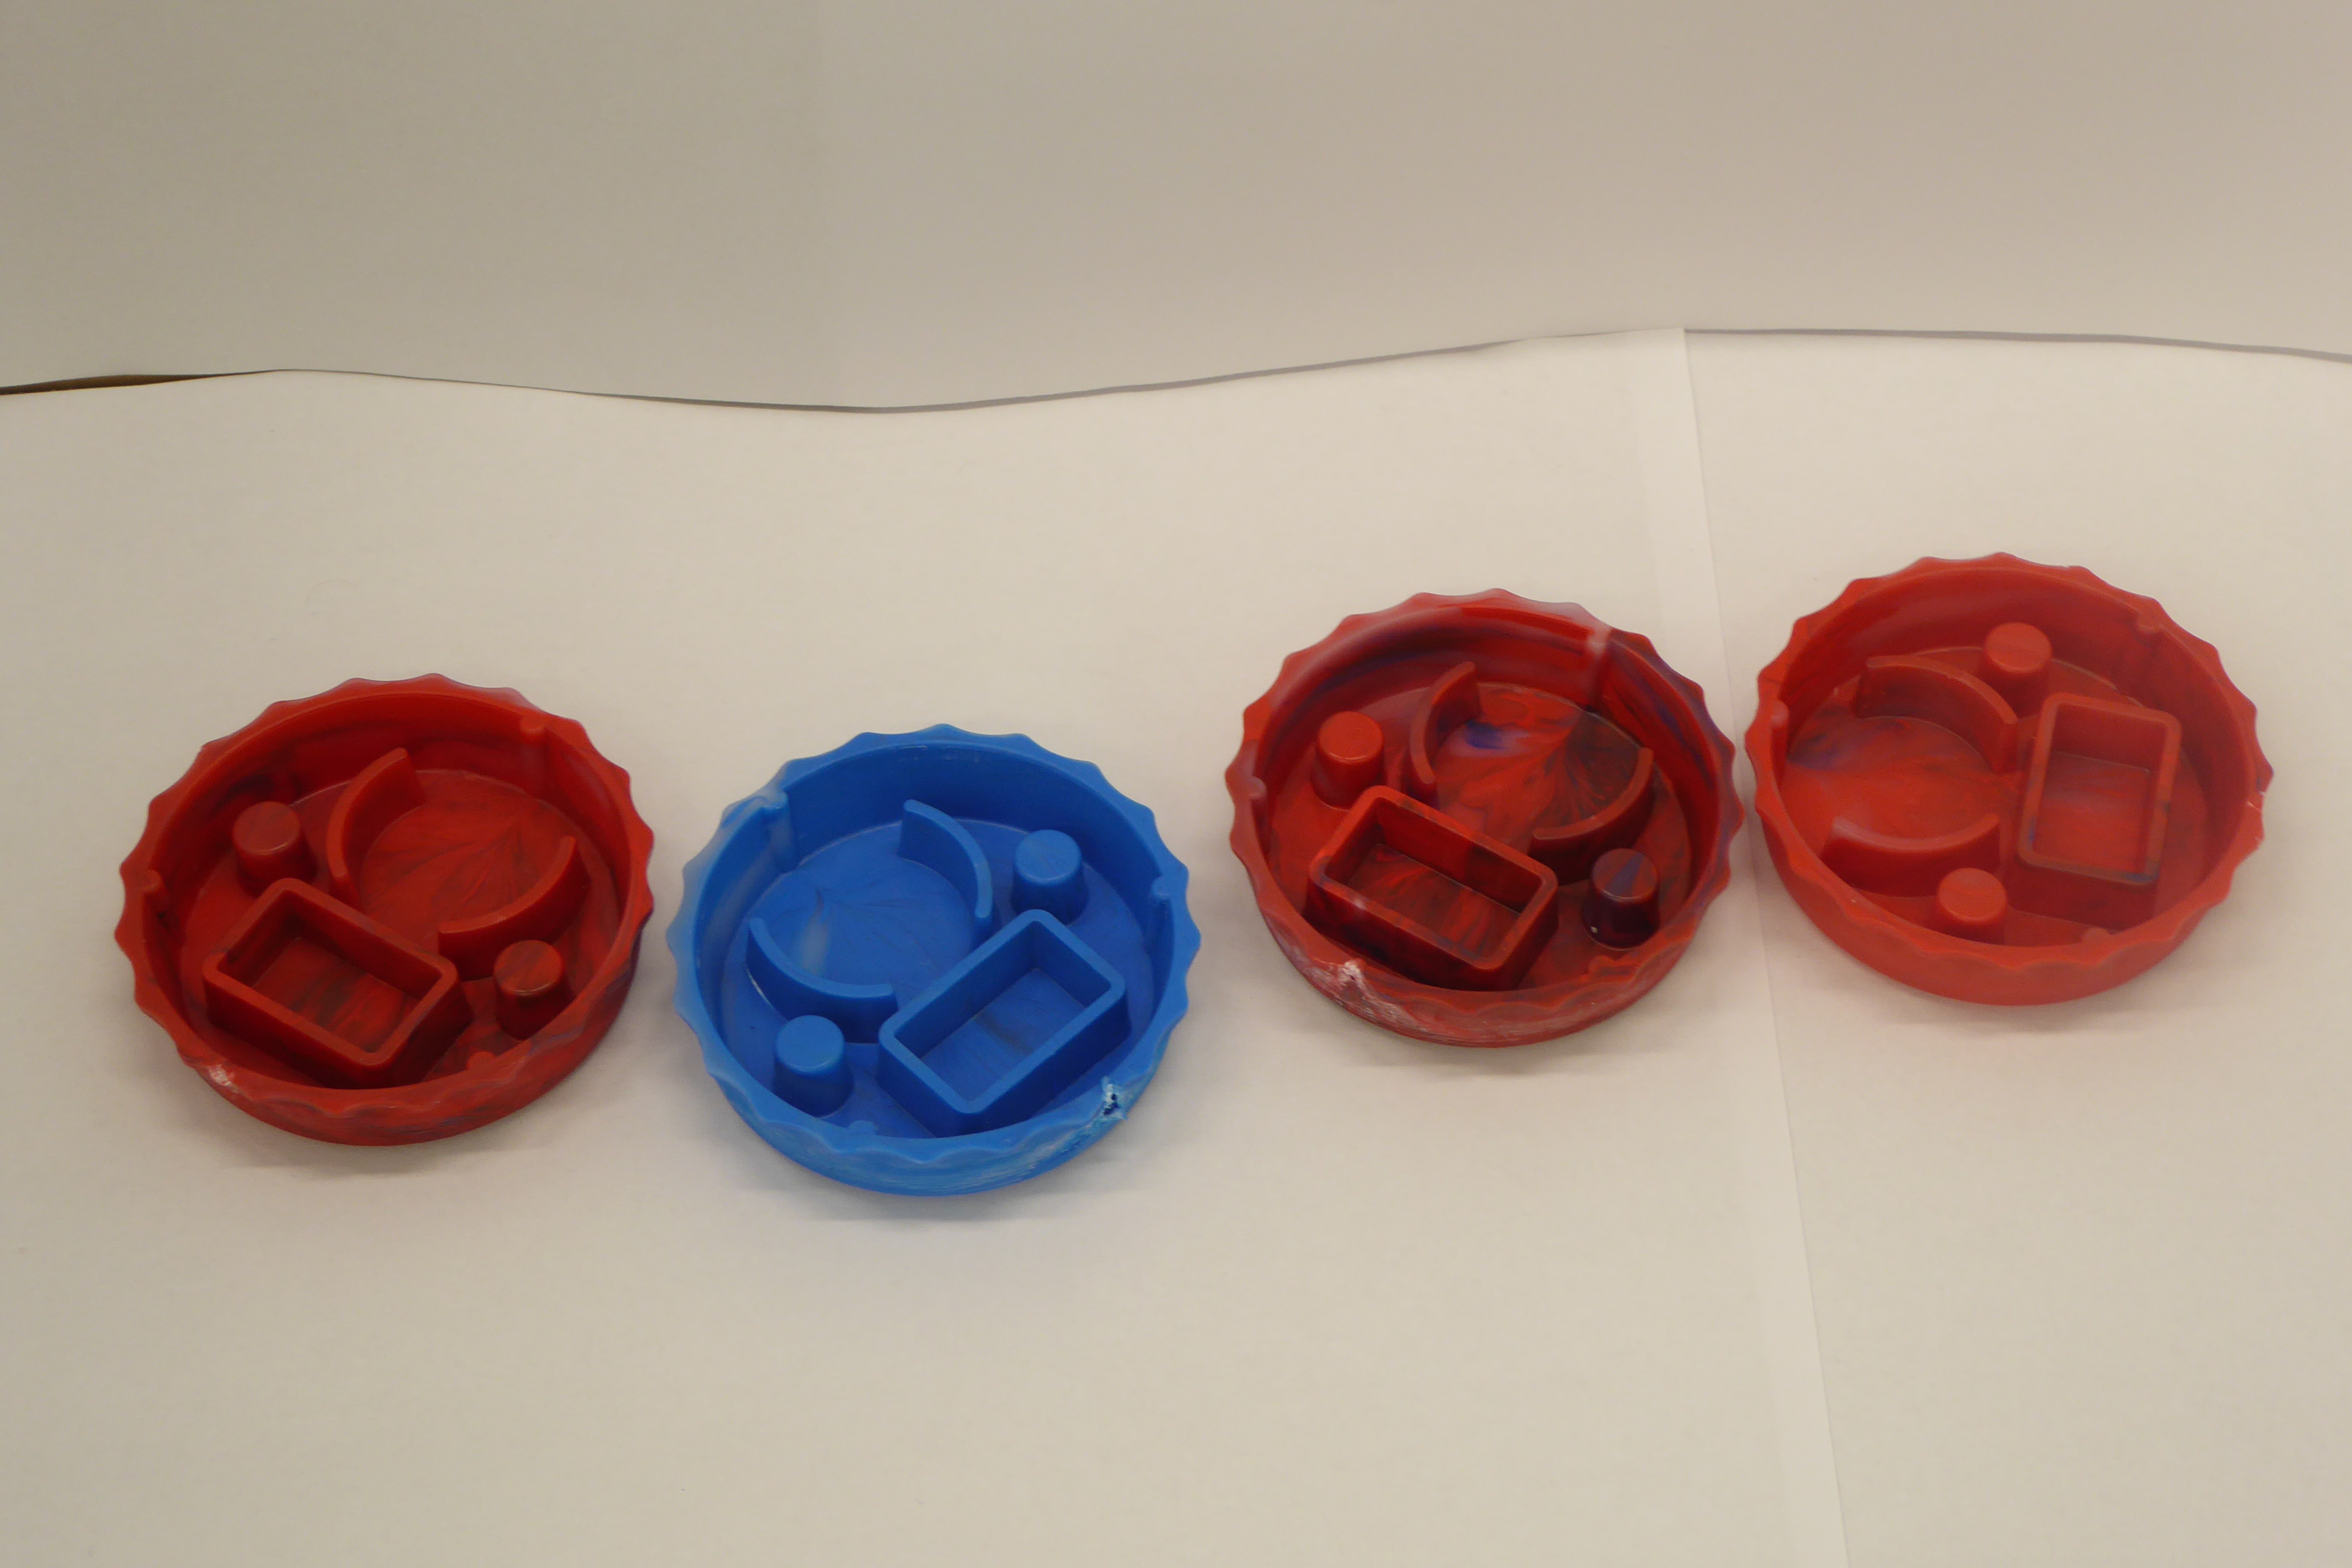
Label: Bottle Opener - Cover